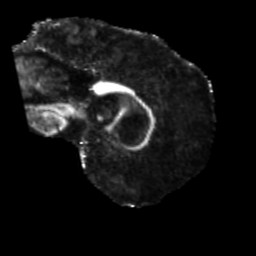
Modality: FA
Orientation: sagittal
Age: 64
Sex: male
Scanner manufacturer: siemens
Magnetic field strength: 3 T
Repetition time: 5.25 s
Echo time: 0.08 s